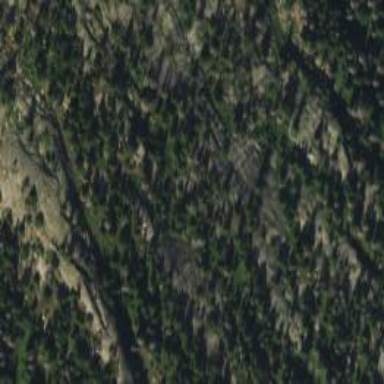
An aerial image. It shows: Landscape dominated by bare rock.